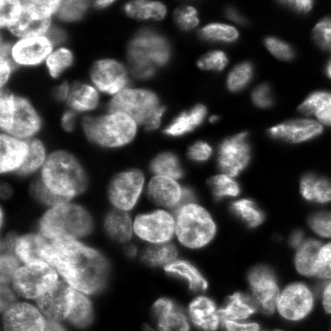
Tissue sample: ovarian
Magnification: 10.0x
Cell type: Fibroblasts
Senescence state: senescent